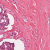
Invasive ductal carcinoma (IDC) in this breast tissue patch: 1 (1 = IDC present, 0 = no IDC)